Interaction volume radius: 5 \u00c5
Interaction volume height: 15 \u00c5
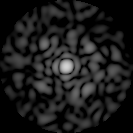
Disorder parameter: 0.7854